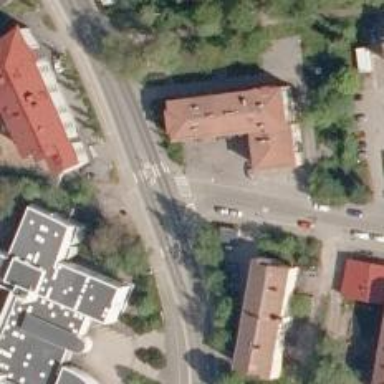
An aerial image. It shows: Road with "give way" sign.